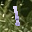
Label: 1